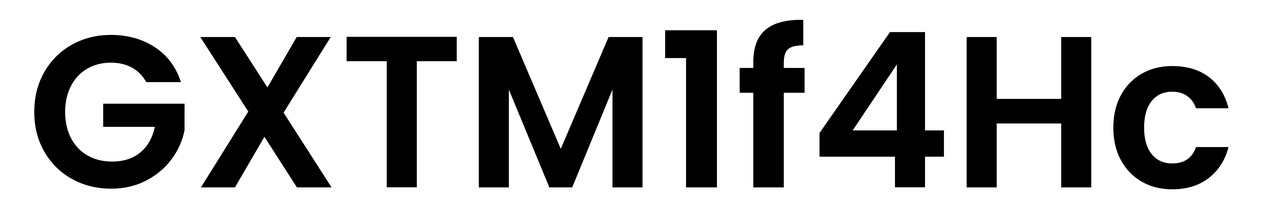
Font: Poppins-SemiBold